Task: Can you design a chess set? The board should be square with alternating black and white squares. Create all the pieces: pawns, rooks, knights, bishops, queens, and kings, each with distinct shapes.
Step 914:
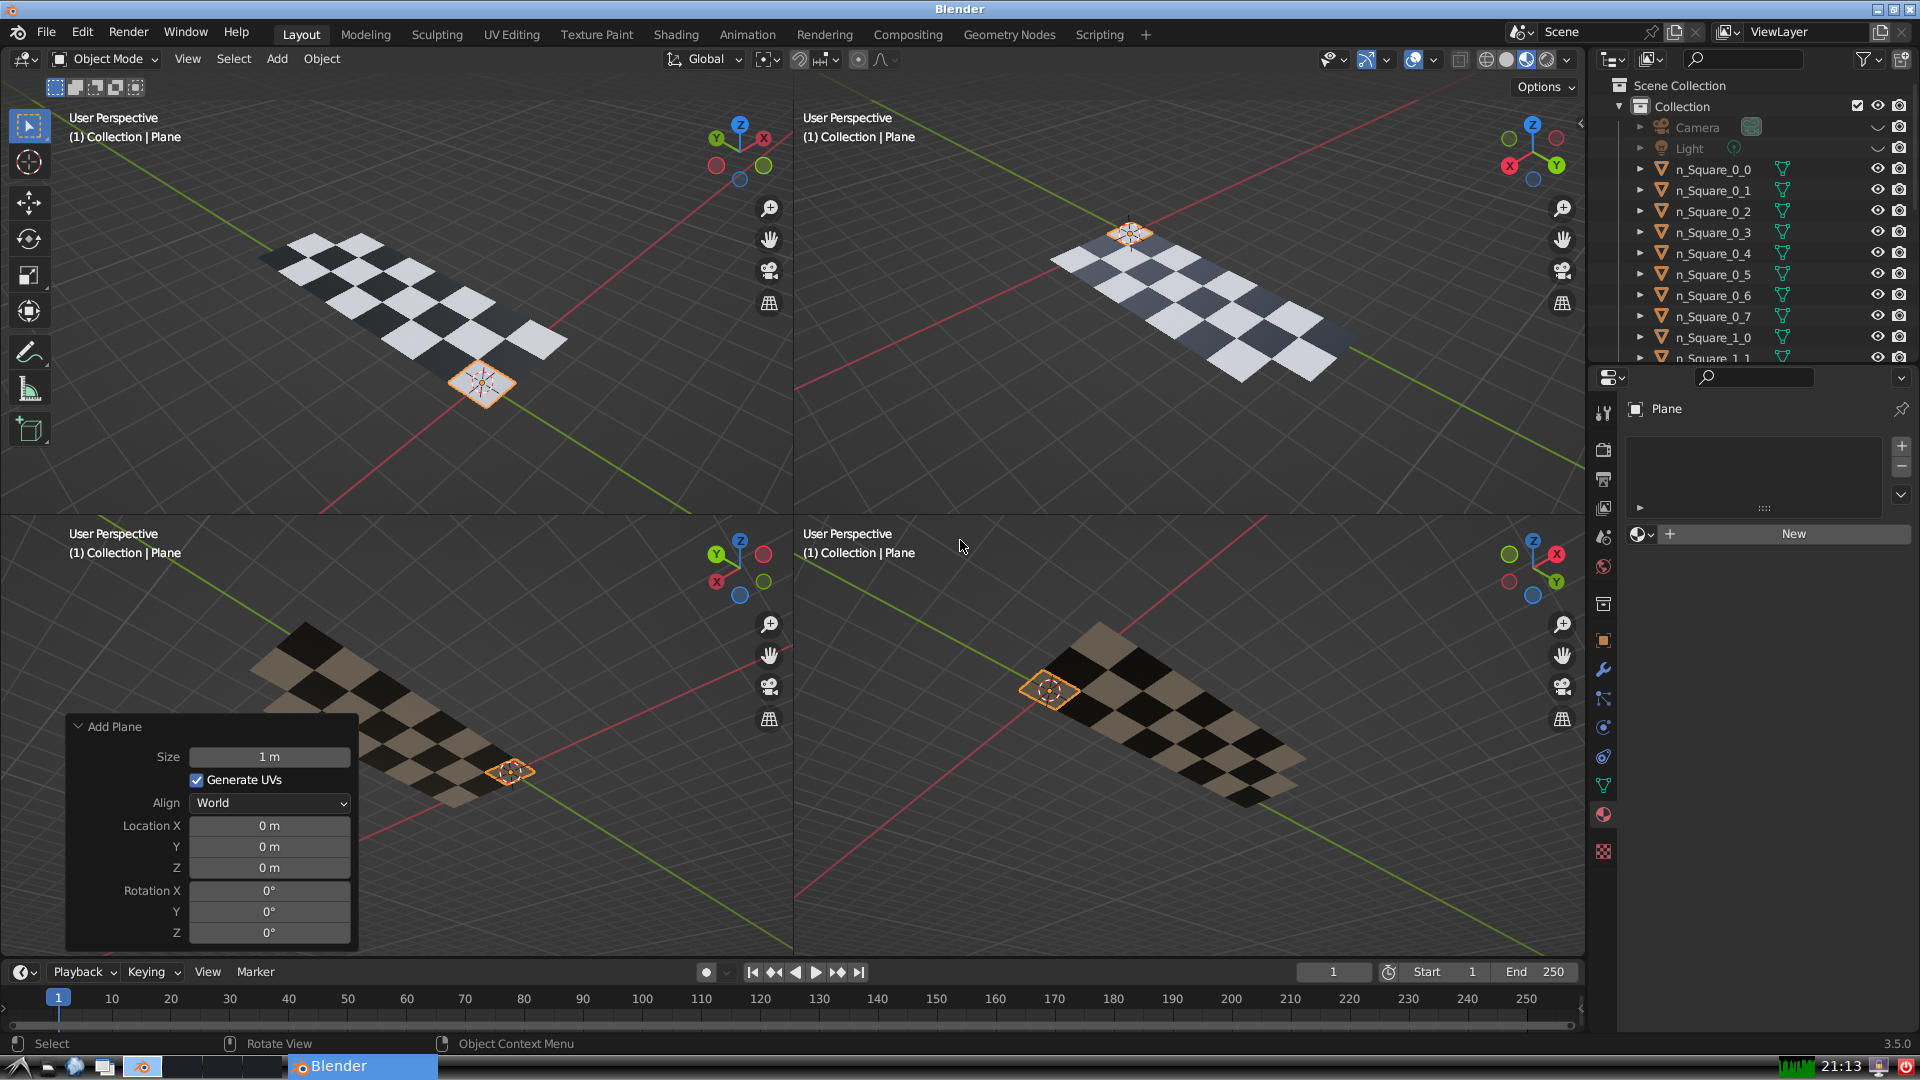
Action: {"key_press": ['Ctrl, Home']}